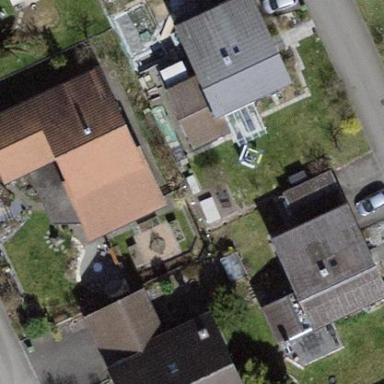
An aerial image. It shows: Building with tiled roof.